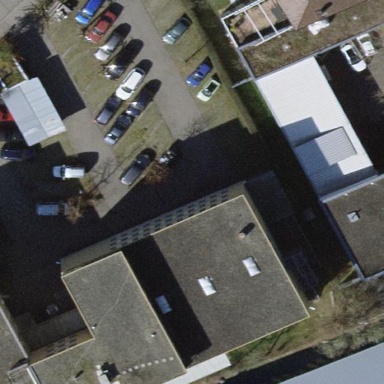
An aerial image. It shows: Commercial building.